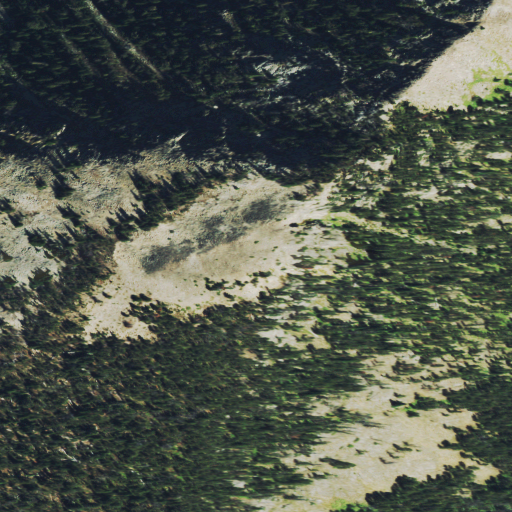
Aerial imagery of mountain in Montana named Red Lion Mountain containing evergreen forest, shrub, and grassland